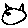
Label: cat